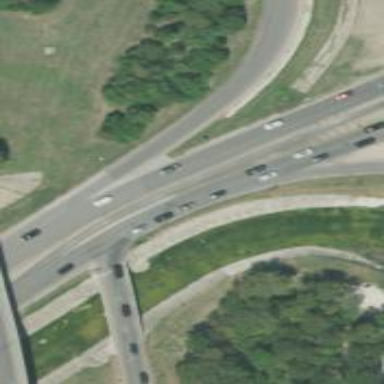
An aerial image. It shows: Secondary link road.